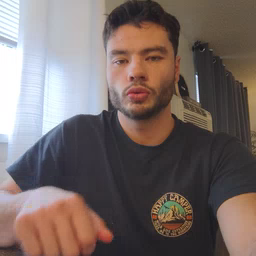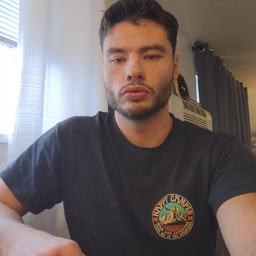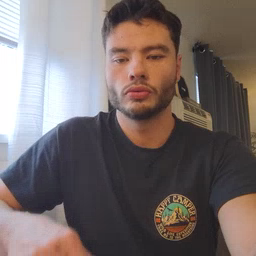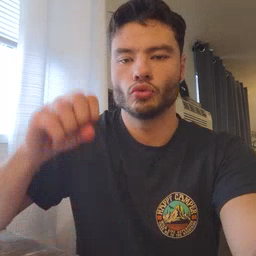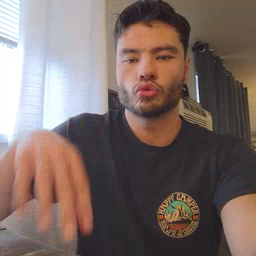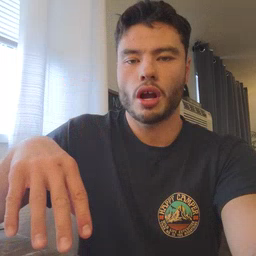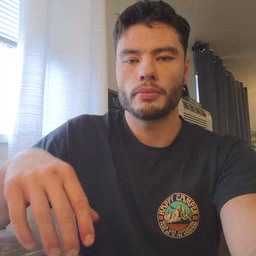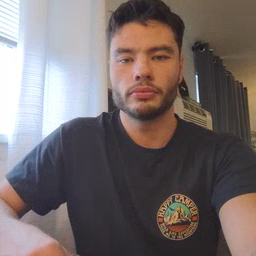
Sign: drop